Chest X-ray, PA view. Patient: 31 years old, sex M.
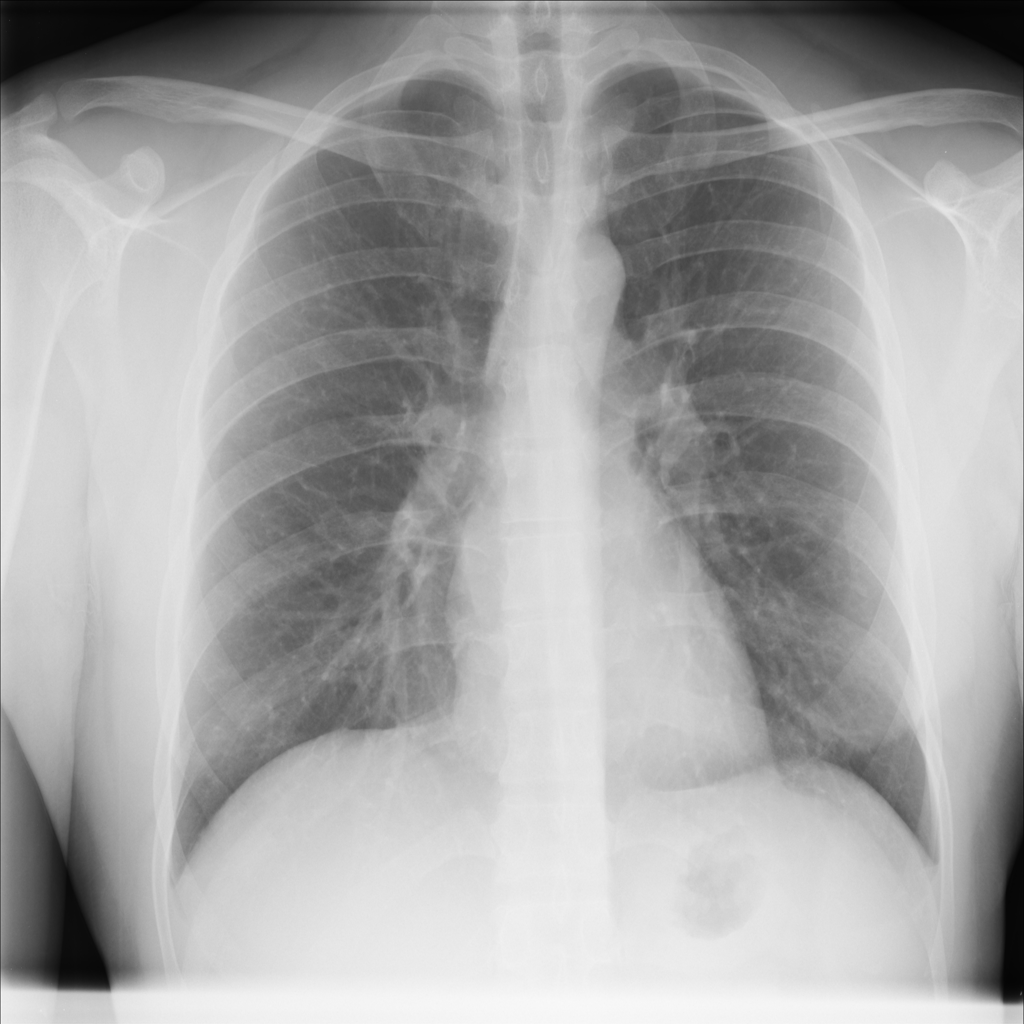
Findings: No Finding